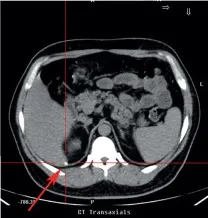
Upper half of body CT, head CT, and X-ray images of the both hands of the patient. (E) Abdominal CT scan. Red arrow indicates calcification in the subcapsular region of the posterior segment of the right liver lobe.
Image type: radiology (ct)